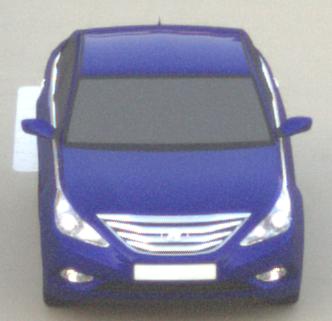
Make: Hyundai
Model: Sonata
Detailed model: Gen. 6 YF
Model produced from: 2009
Model produced until: 2016
Doors: 4
Color: blue
Road condition: dry road
Daytime: sunrise or sunset
Contrast: low contrast